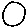
Label: circle